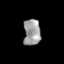
Tissue: lung
Cell type: Epithelial cells
Senescence score: 0.1888
Nuclear area (px): 428
Mean DAPI intensity: 158.18